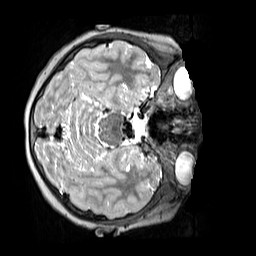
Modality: T2w
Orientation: axial
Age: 9
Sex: female
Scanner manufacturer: siemens
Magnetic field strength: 3 T
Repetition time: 3.2 s
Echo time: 0.408 s